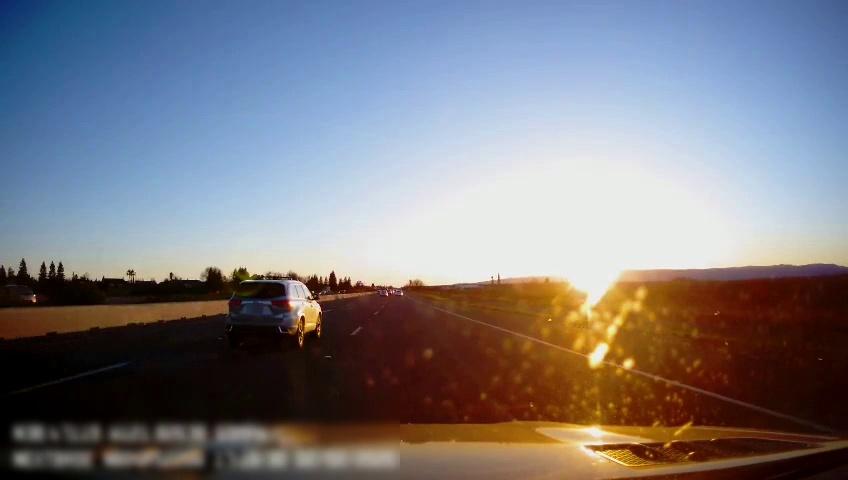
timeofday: Day
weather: Sunny
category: Drivable Space
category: Vehicles | SUV
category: Vehicles | SUV
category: Lanes | Alternate Lane
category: Lanes | Current Lane
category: Lanes | Alternate Lane